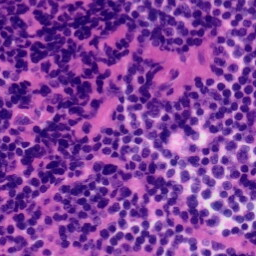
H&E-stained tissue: Tonsil